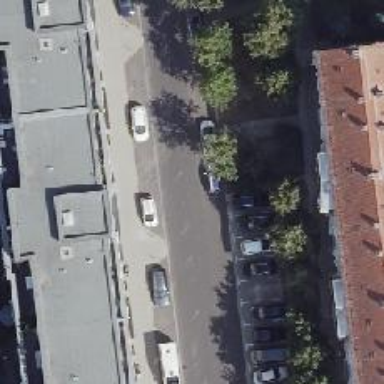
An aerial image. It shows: Residential road with asphalt surface. Parking is available on the right side of the street.